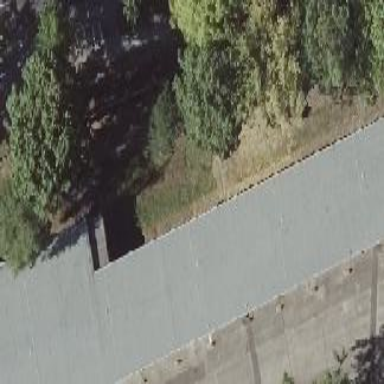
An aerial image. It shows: Group of garages.